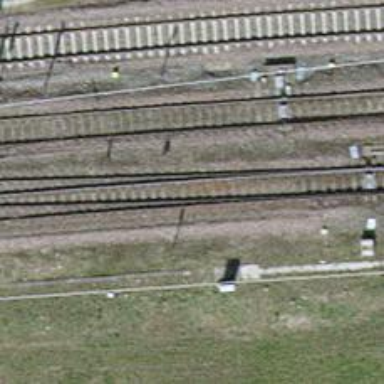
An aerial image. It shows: Railway signal.